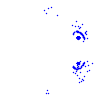
Particle: kaon